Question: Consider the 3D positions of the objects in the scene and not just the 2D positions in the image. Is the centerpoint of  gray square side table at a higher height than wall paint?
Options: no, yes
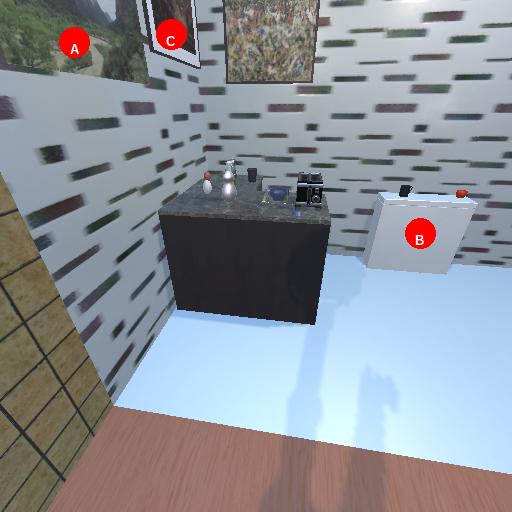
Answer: no